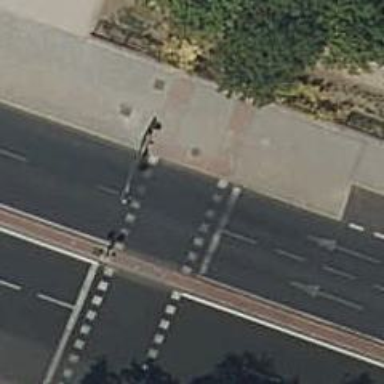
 there are traffic signals and zebra crossing."